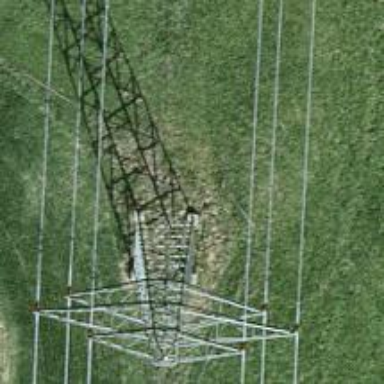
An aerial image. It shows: Power tower.